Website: macys
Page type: customer-info-address
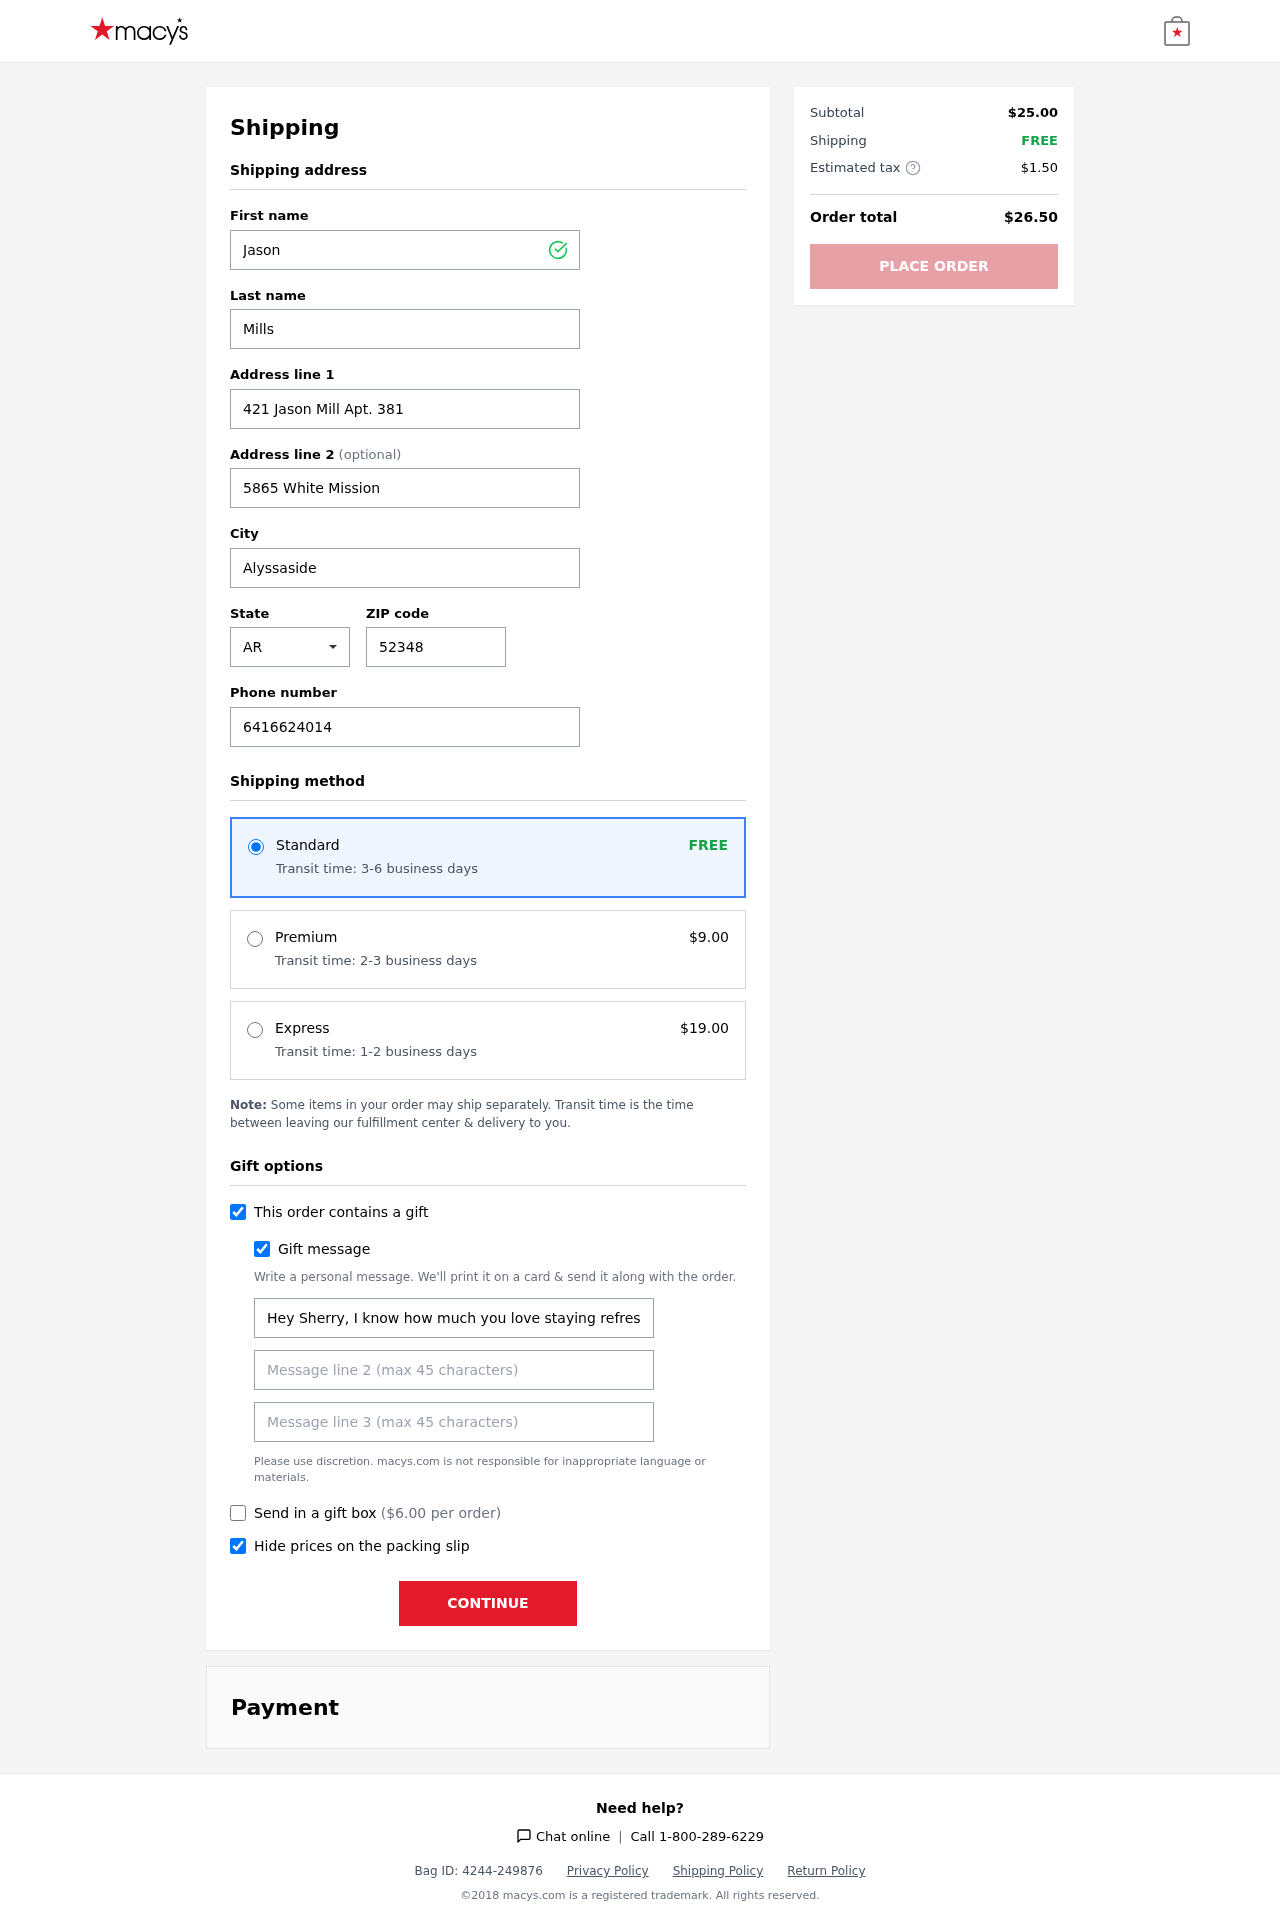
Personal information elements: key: PII_CITY
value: Alyssaside
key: PII_FIRSTNAME
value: Jason
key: PII_GIFT_MESSAGE
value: Hey Sherry, I know how much you love staying refreshed and fabulous, so I thought these lavender-scented wipes would be perfect for you! Just a little something to brighten your days. Enjoy!  Jason
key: PII_LASTNAME
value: Mills
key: PII_PHONE
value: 6416624014
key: PII_POSTCODE
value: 52348
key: PII_STATE_ABBR
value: AR
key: PII_STREET
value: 421 Jason Mill Apt. 381
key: PII_STREET2
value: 5865 White Mission
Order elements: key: ORDER_SHIPPING_STANDARD
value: FREE
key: ORDER_SHIPPING_STANDARD_TIME
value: Transit time: 3-6 business days
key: ORDER_SHIPPING_PREMIUM
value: $9.00
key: ORDER_SHIPPING_PREMIUM_TIME
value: Transit time: 2-3 business days
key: ORDER_SHIPPING_EXPRESS
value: $19.00
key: ORDER_SHIPPING_EXPRESS_TIME
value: Transit time: 1-2 business days
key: ORDER_GIFT_BOX_FEE
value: $6.00
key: ORDER_SUBTOTAL
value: $25.00
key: ORDER_SHIPPING_COST
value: FREE
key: ORDER_TAX
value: $1.50
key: ORDER_TOTAL
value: $26.50